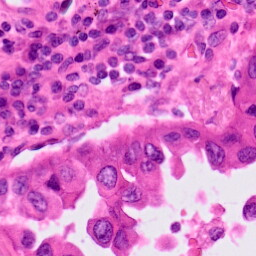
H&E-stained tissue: Lung